Question: I would like to implement rich format text views as are demonstrated in Instagram. Following is a screenshot.
Specifically, my goals are:
1. Words at different positions of the same text view may have different font sizes, font colors and font styles(bold, italic, etc).
2. Touch events (long press, touch down, etc) can be detected in the delegate callbacks. Information (which word is touched, whether it's a long press or a touch down, etc) can be gathered in such callback methods.
Big frameworks like Three20 are out of the question. Small, independent libraries are highly preferred. Low level Cocoa Touch APIs may also be OK if it won't take me more than a few days to wrap them up.
Any suggestions are highly appreciated.

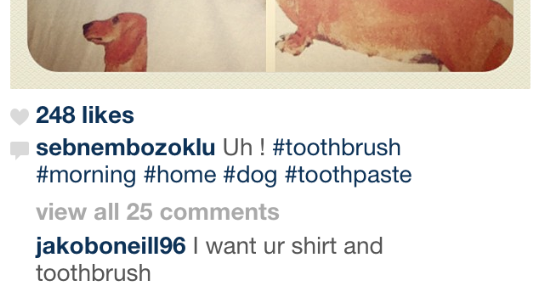
Answer: Finally found an ideal open source solution (supports both iOS 5.0 and iOS 6): the OHAttributedLabel, which is capable of both rich format and touch handling.
<URL>